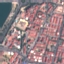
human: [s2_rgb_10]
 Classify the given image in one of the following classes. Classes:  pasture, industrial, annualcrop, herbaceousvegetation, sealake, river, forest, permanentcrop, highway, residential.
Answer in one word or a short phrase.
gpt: Residential